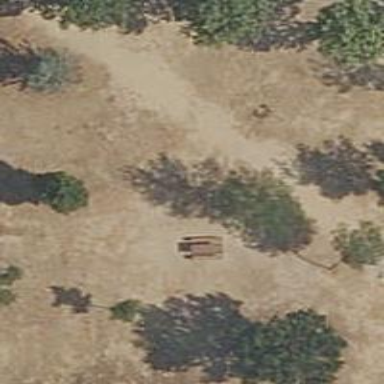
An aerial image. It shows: Picnic table located in leisure land area.